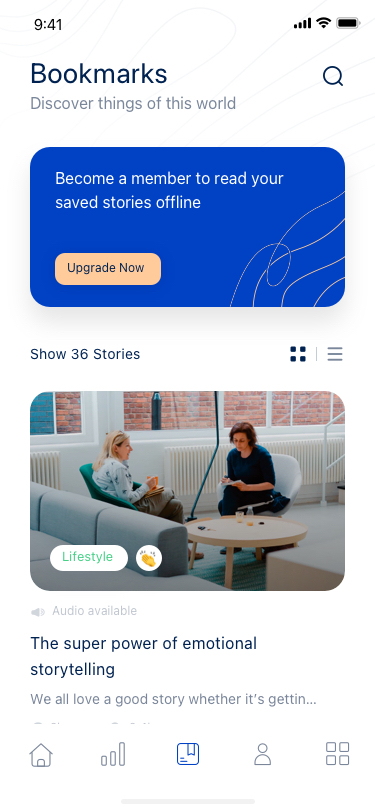
Text in this UI design:
Bookmarks
Discover things of this world
Upgrade Now
Become a member to read your
saved stories offline
Show 36 Stories
👏
Lifestyle
The super power of emotional storytelling
We all love a good story whether it’s gettin…
2h ago
2.4k
Audio available